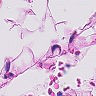
Metastatic tissue present: no